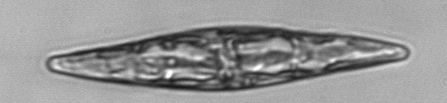
Label: Pleurosigma